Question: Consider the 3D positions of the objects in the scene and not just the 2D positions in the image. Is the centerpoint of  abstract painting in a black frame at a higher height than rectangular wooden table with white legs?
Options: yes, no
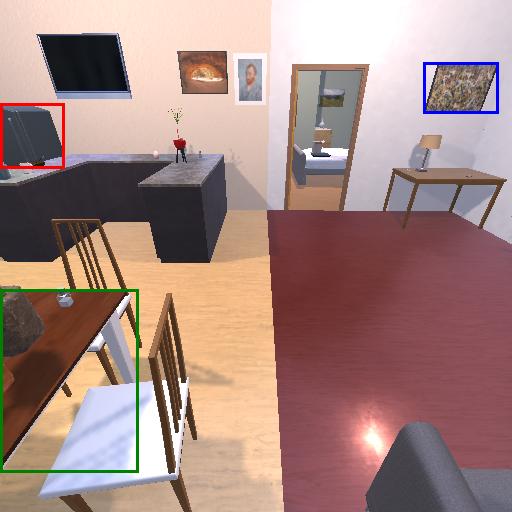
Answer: yes